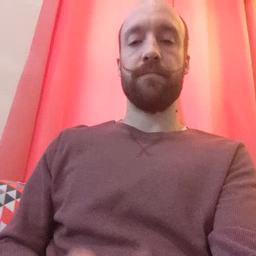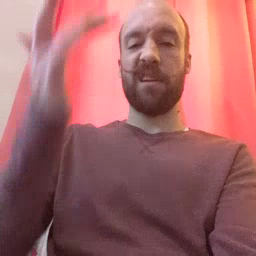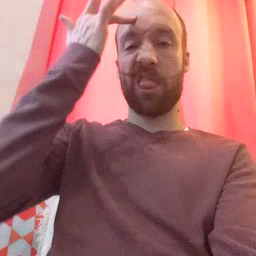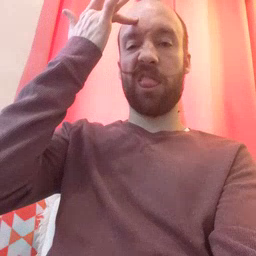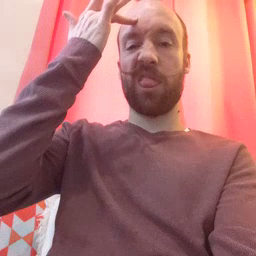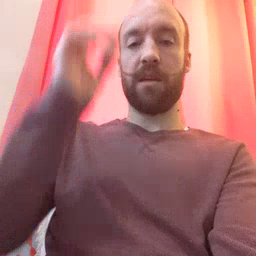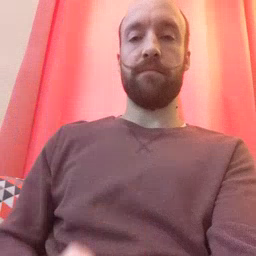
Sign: sick